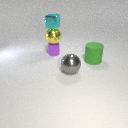
large green rubber cylinder to the right of small purple rubber cylinder